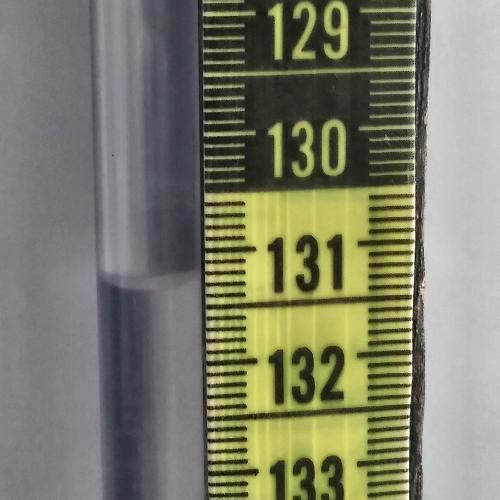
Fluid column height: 131.3 cm